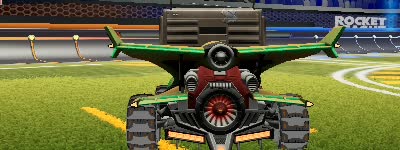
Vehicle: aftershock